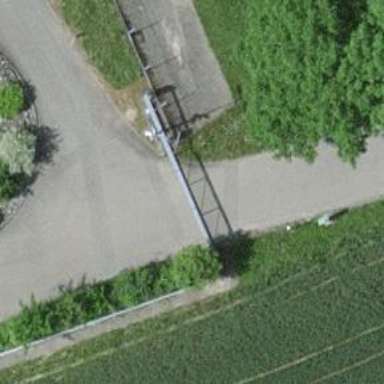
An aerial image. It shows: Gate.